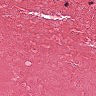
Metastatic tissue present: no